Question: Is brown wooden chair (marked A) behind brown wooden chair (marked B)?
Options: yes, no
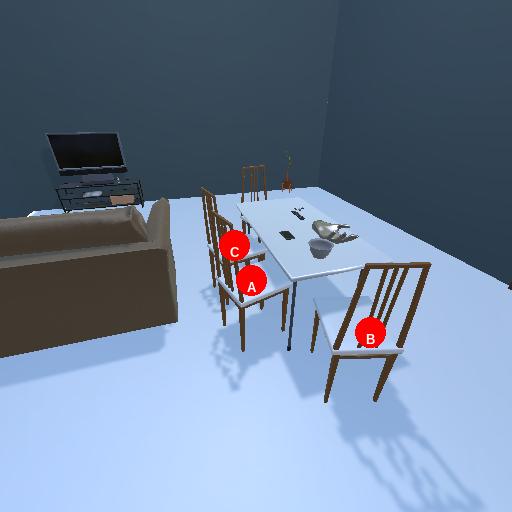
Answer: yes